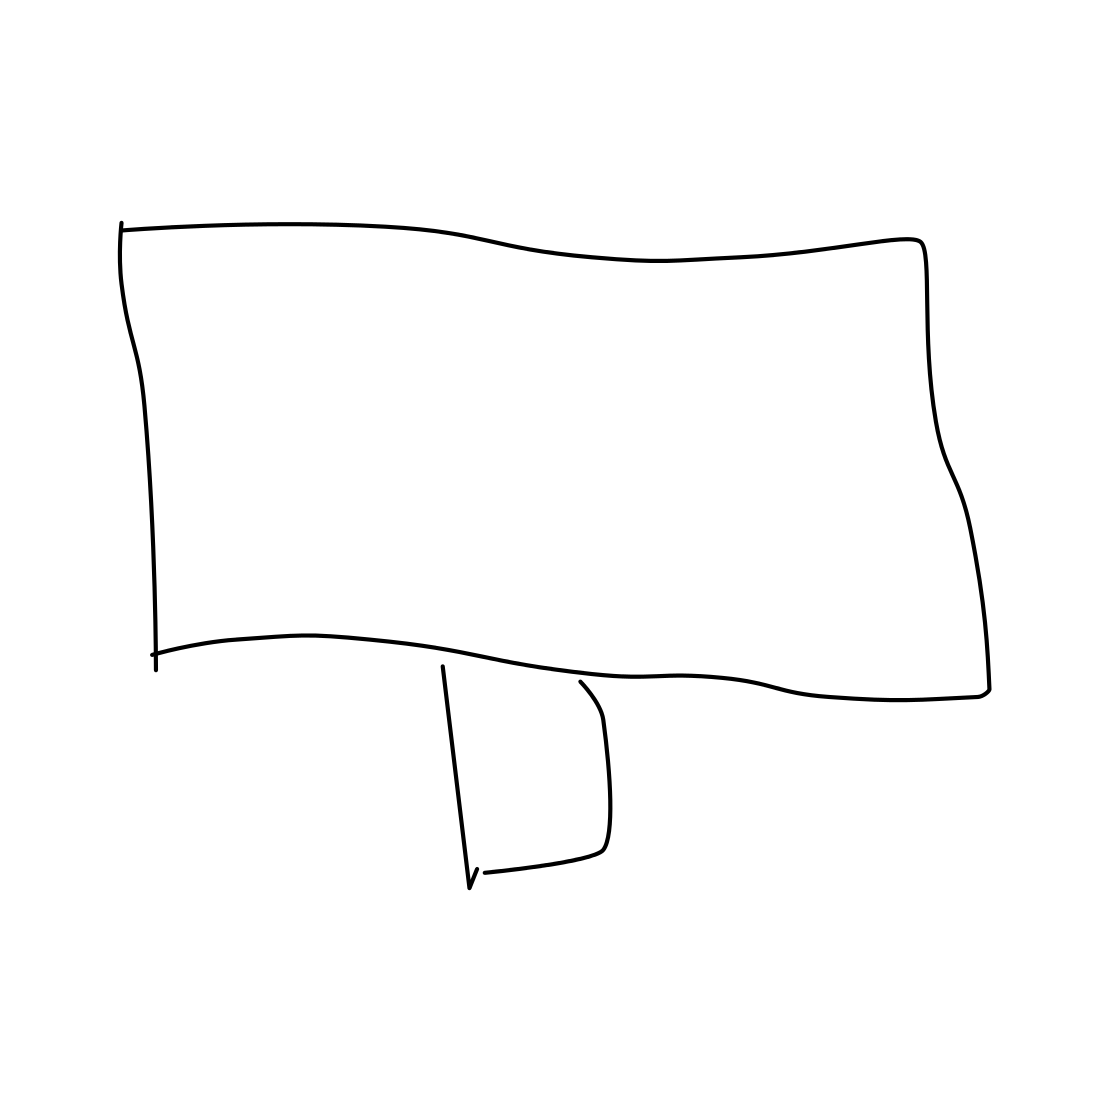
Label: tv